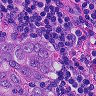
Metastatic tissue present: yes